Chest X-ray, PA view. Patient: 63 years old, sex M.
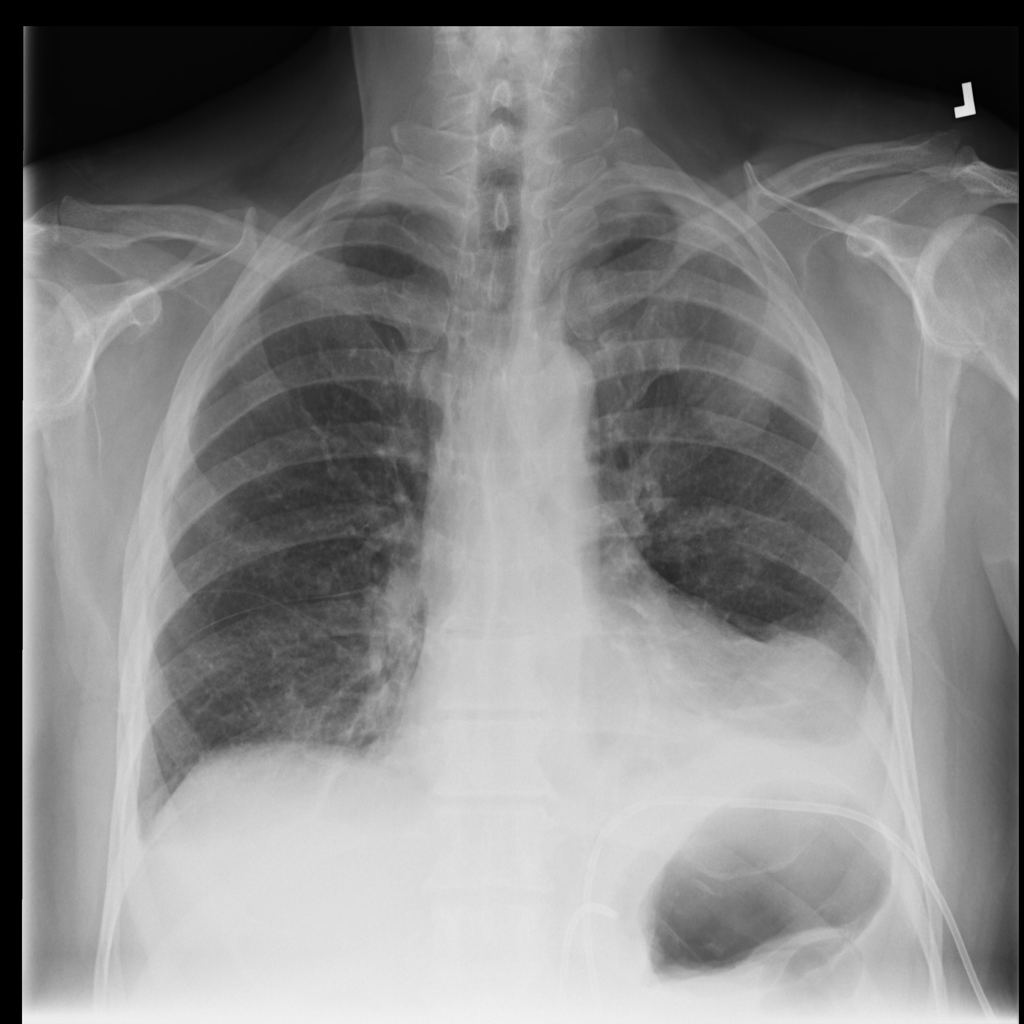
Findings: No Finding